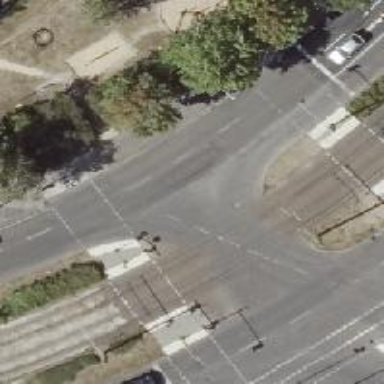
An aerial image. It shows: Tram level crossing on the railway.